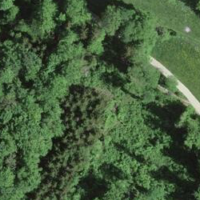
EUNIS habitat code: 41
Species observed at this site:
Lamium maculatum